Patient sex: M
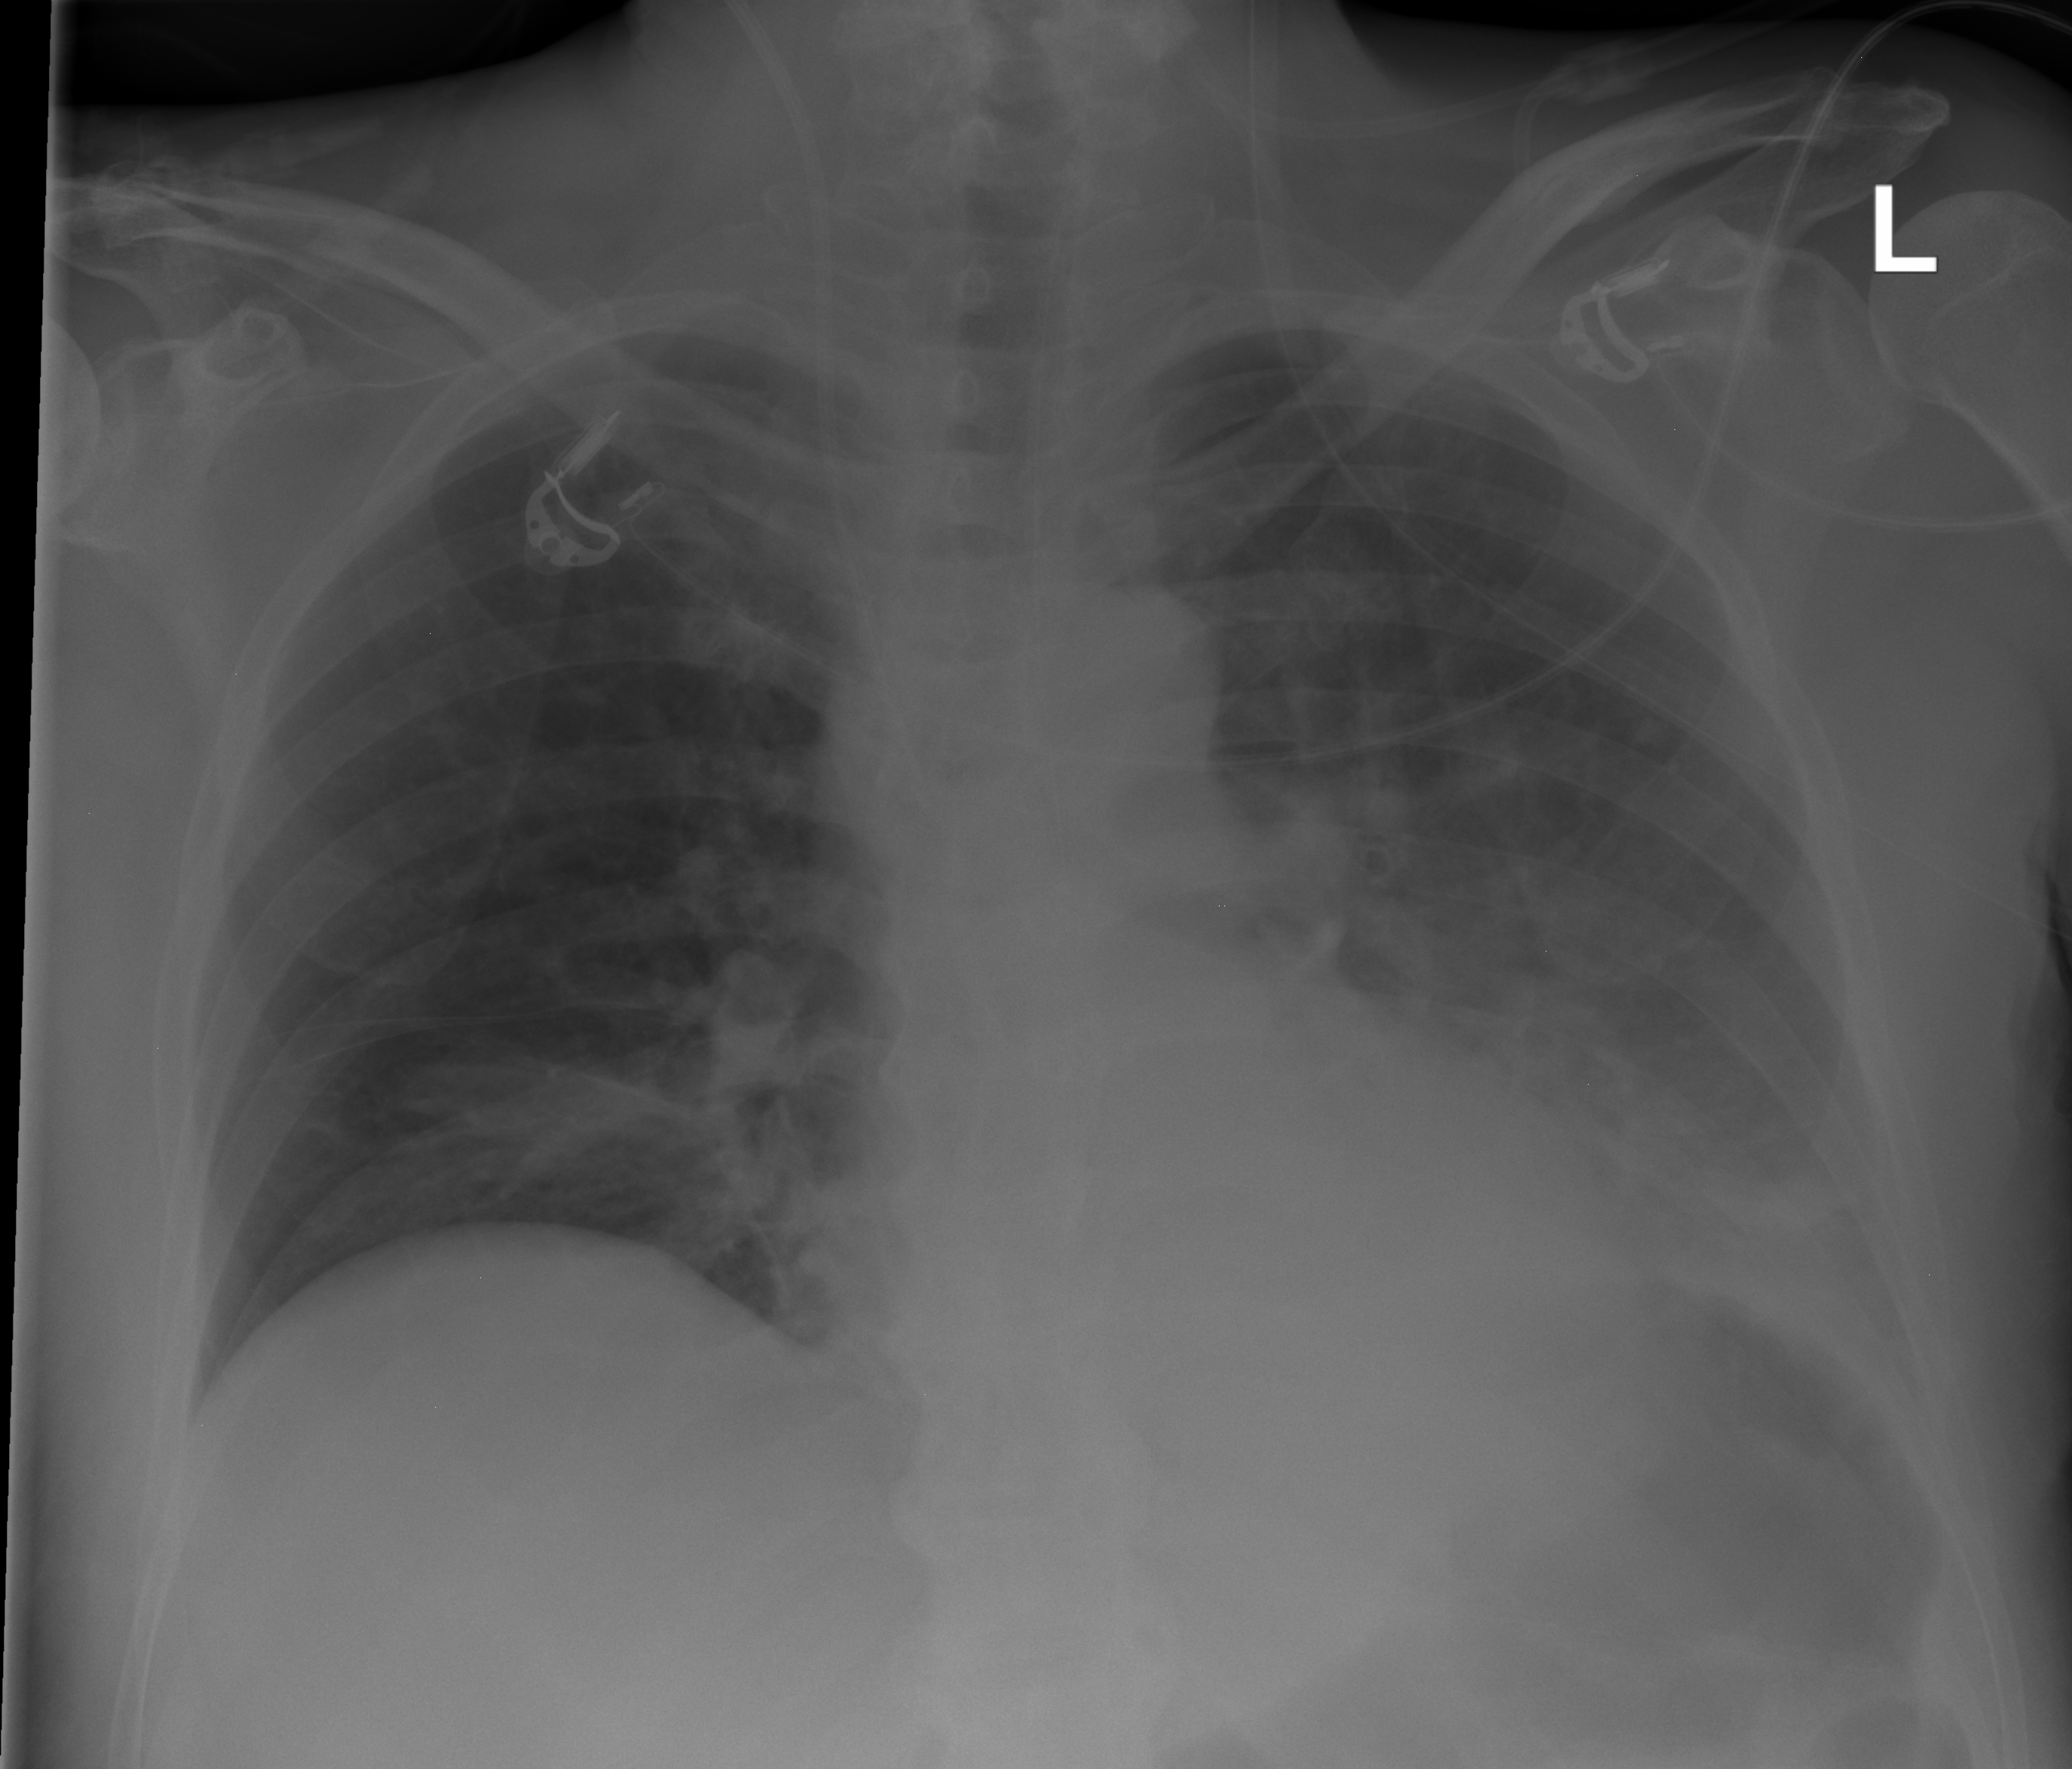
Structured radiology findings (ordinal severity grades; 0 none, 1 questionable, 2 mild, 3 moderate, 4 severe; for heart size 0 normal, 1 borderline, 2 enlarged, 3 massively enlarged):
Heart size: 0
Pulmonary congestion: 0
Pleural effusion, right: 0
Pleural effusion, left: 2
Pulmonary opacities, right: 0
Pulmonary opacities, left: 0
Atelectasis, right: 2
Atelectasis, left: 2